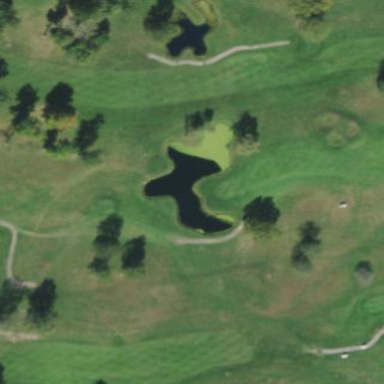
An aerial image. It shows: Water hazard on golf course. The hazard is natural water feature.